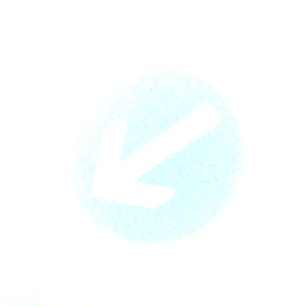
Verkehrszeichen: VorgeschriebeneVorbeifahrtLinks
Umgebung: Outdoor, Nature
Tageszeit: MorningAfternoon
Wetter: Clear
Licht: Natural
Jahreszeit: NotSpecified
Kontrast: HighContrast